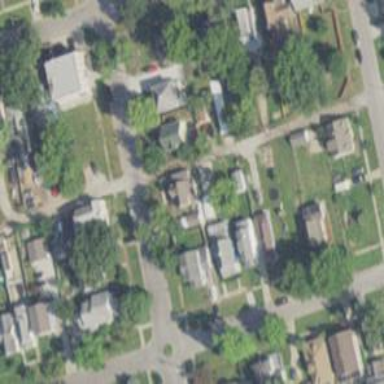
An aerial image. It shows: Alley classified as service road.